Question: I'm trying to extend FrameLayout to be capable to decide for which view to pass the touch event:
myApp is like this:

The dots are in horizontal scrollview, and the rectangle is just a view.
When you touch the dots area it's scrolls. I would like the rectangle to be draggable.
I can do that one at a time(I mean - if the frame has only one child). but not both.
I've figured I need to override: onInterceptTouchEvent but didn't manage to pass the event to the rectange View. here is my code:
activity_main.xml:
'''
<LinearLayout xmlns:android="http://schemas.android.com/apk/res/android"
xmlns:tools="http://schemas.android.com/tools"
android:id="@+id/LinearLayout1"
android:layout_width="match_parent"
android:layout_height="match_parent"
android:orientation="vertical" >
<com.example.trashproject.FrameWithTouchControl
android:id="@+id/frame"
android:layout_width="match_parent"
android:layout_height="match_parent" >
<View
android:id="@+id/selector"
android:layout_width="45dp"
android:layout_height="match_parent"
android:background="#33FF0000" >
</View>
<HorizontalScrollView
android:id="@+id/horizontalScroll"
android:layout_width="wrap_content"
android:layout_height="match_parent" >
<TableLayout
android:id="@+id/table"
android:layout_width="wrap_content"
android:layout_height="match_parent"
android:orientation="horizontal" >
</TableLayout>
</HorizontalScrollView>
</com.example.trashproject.FrameWithTouchControl>
</LinearLayout>
'''
FrameWithTouchControl.java:
'''
package com.example.trashproject;
import android.content.Context;
import android.util.AttributeSet;
import android.util.Log;
import android.view.MotionEvent;
import android.view.View;
import android.view.ViewConfiguration;
import android.widget.FrameLayout;
public class FrameWithTouchControl extends FrameLayout {
private static final String TAG ="FrameWithTouchControl" ;
private float curSelectorPositionX1;
private float curSelectorPositionX2;
private boolean isDragging = false;
private View mSelector;
private int mTouchSlop;
public FrameWithTouchControl(Context context) {
super(context);
init();
}
@Override
protected void onAttachedToWindow() {
super.onAttachedToWindow();
initViewMembers();
}
public FrameWithTouchControl(Context context, AttributeSet attrs) {
super(context, attrs);
init();
}
public FrameWithTouchControl(Context context, AttributeSet attrs,
int defStyle) {
super(context, attrs, defStyle);
init();
}
private void initViewMembers() {
mSelector = this.findViewById(R.id.selector);
}
@Override
public boolean onInterceptTouchEvent(MotionEvent ev) {
final int action = ev.getAction();
// Always handle the case of the touch gesture being complete.
if (action == MotionEvent.ACTION_CANCEL || action == MotionEvent.ACTION_UP) {
// Release the scroll.
isDragging = false;
return false; // Do not intercept touch event, let the child handle it
}
curSelectorPositionX1 = mSelector.getLeft();
curSelectorPositionX2 = mSelector.getRight();
float evX = ev.getX();
//if the touch is out of the selector's area
if (evX >= curSelectorPositionX2 || evX <= curSelectorPositionX1) {
return false;
}
switch (action) {
case MotionEvent.ACTION_MOVE:
if (isDragging) {
// We're currently dragging, so yes, intercept the
// touch event!
mSelector.onTouchEvent(ev);
return true;
}
mSelector.onTouchEvent(ev);
return true;
}//switch
return false;
}//onIntercept
}
'''
MainActivity.java:
'''
package com.example.trashproject;
import java.util.Calendar;
import java.util.Random;
import android.content.ClipData;
import android.content.Context;
import android.os.Bundle;
import android.support.v4.app.FragmentActivity;
import android.util.Log;
import android.view.DragEvent;
import android.view.LayoutInflater;
import android.view.MotionEvent;
import android.view.View;
import android.view.View.OnDragListener;
import android.view.View.OnTouchListener;
import android.widget.FrameLayout;
import android.widget.LinearLayout;
import android.widget.TableLayout;
import android.widget.TableRow;
import android.widget.TableRow.LayoutParams;
import android.widget.TextView;
public class MainActivity extends FragmentActivity{
private static final int ROWS =8;
private static final int COLS = 100;
private static final String TAG = "MainActivity";
private TableLayout mTable;
private TextView[][] mCircles;
private boolean[][] mData;
private LayoutInflater mInflater;
private FrameLayout mFrame;
private View mSelector;
@Override
protected void onCreate(Bundle savedInstanceState) {
super.onCreate(savedInstanceState);
setContentView(R.layout.activity_main);
mData = generateFakeGuestsTimes();
mInflater =(LayoutInflater)this.getSystemService(Context.LAYOUT_INFLATER_SERVICE);
makeTable();
mFrame = (FrameLayout) findViewById(R.id.frame);
mSelector = findViewById(R.id.selector);
mSelector.setOnTouchListener(new OnTouchListener() {
boolean isDragging;
@Override
public boolean onTouch(View v, MotionEvent event) {
Log.d(TAG, "selector touch triggered" );
Log.d(TAG, event.toString());
int action = event.getAction();
float deltaX = 0;
if (action==MotionEvent.ACTION_DOWN && !isDragging) {
isDragging = true;
deltaX = event.getX();
return true;
} else if (isDragging) {
if (action== MotionEvent.ACTION_MOVE) {
v.setX(v.getX() + event.getX() - deltaX);
} else if (action == MotionEvent.ACTION_CANCEL) {
isDragging = false;
return true;
} else if (action == MotionEvent.ACTION_UP) {
isDragging = false;
return false;
}
}
return false;
}
});
}
/**** NOT RELEVANT FROM HERE *******/
private boolean[][] generateFakeGuestsTimes() {
boolean[][] values = new boolean[ROWS][COLS];
Random rand = new Random();
for (int i = 0; i < ROWS; i++) {
for (int j = 0; j < COLS ; j++) {
values[i][j] = rand.nextBoolean();
}
}
return values;
}
public void onClick(View view) {
Log.d(TAG, "numOfChildren" + mTable.getChildCount());
}
private void makeTable() {
mTable = (TableLayout) findViewById(R.id.table);
TableRow.LayoutParams rowParams = new TableRow.LayoutParams();
rowParams.width = LayoutParams.WRAP_CONTENT;
rowParams.height = 67;
mCircles = new TextView[ROWS][COLS];
final TableRow[] row = new TableRow[ROWS];
final TextView[] headerText = new TextView[ROWS];
long start = cal.getTimeInMillis();
for (int i = 0; i < ROWS; i++) {
row[i] = new TableRow(this);
row[i].setLayoutParams(rowParams);
for (int j = 0; j < COLS; j++) {
mCircles[i][j] = (TextView) mInflater.inflate(R.layout.calendar_month_grid, null);
if (mData[i][j]) {
mCircles[i][j].setBackgroundResource(R.drawable.small_circle);
} else {
mCircles[i][j].setBackgroundResource(R.drawable.small_circle_red);
}
row[i].addView(mCircles[i][j]);
}
mTable.addView(row[i]);
}//outer loop
long end = cal.getTimeInMillis();
Log.d(TAG, "time of operation=" + end + ", " + start + ", " + String.valueOf(end - start));
}
'''
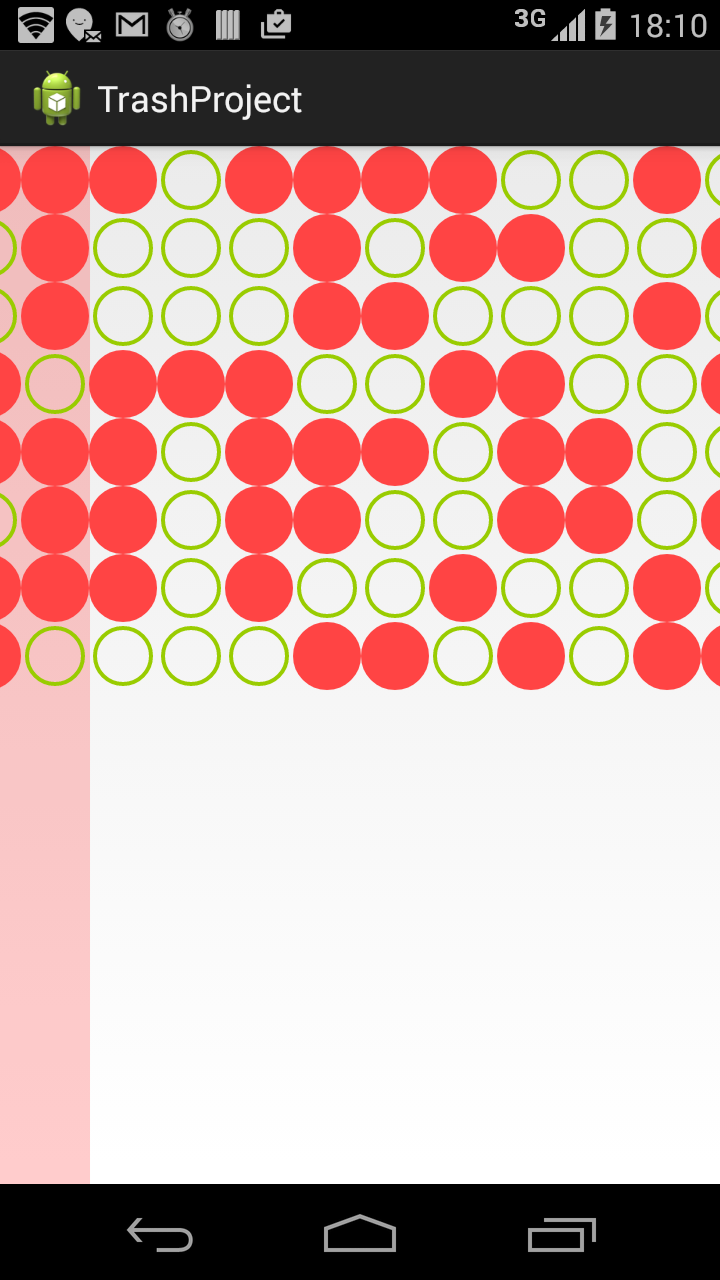
Answer: I resolved the issue by switching the order inside the FrameLayout.
apparently the framelayout set the layers in opposite order. i.e.:
'''
<FrameLAyout>
<View1/>
<View2/>
</FrameLAyout>
'''
View2 will be on the upper layer. View2 will first gets the touch callbacks, if it is not handling the touch, View1 will get a call.
I.e. It is the same as drawing. the bottom layer is View1, the upper is View2. make sense